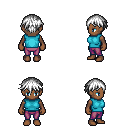
a pixel art fantasy rpg character, female body template, human, dark skin, teal sleeveless shirt, magenta pants, white short bangs hairstyle, four views (front, back, left, right), 2x2 character sprite sheet, small pixel art, hard edges, no anti-aliasing